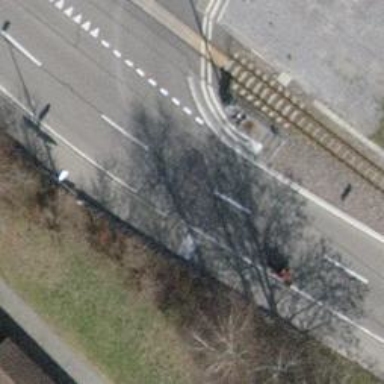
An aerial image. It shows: Unmarked crossing on footway.